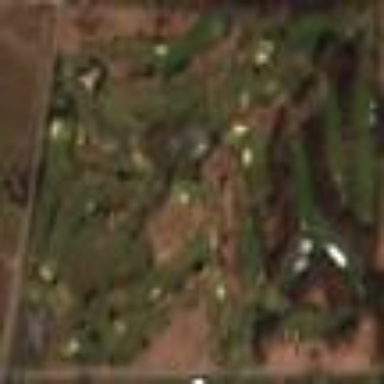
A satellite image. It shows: Golf course surrounded by greenery.